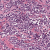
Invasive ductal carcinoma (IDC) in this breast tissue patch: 1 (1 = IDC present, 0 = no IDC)